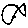
Label: fish